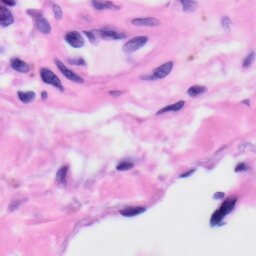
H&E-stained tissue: Skin